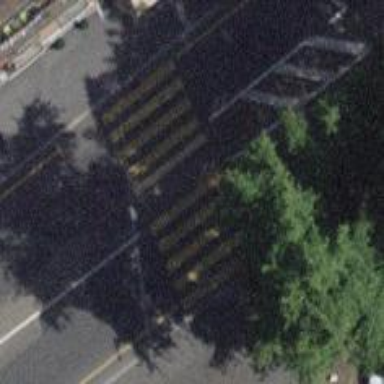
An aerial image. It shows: Marked zebra crossing with pedestrian island.